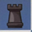
Piece: bR